Question: This is my script and the graph produced. I have made a gap between 7-29.8. But How can I display the y-axis values at 7 and 30? The axis only shows 1-6, instead of 0-7 , 30 as intended.
'''
gap.boxplot(Km, gap=list(top=c(7,30), bottom=c(NA,NA), axis(side=2, at=c(0,29.8), labels= F)),
ylim=c(0,30), axis.labels=T, ylab="Km (mM)", plot=T, axe=T,
col=c("red","blue","black"))
abline(h=seq(6.99,7.157,.001), col="white")
axis.break(2, 7.1,style="slash")
'''

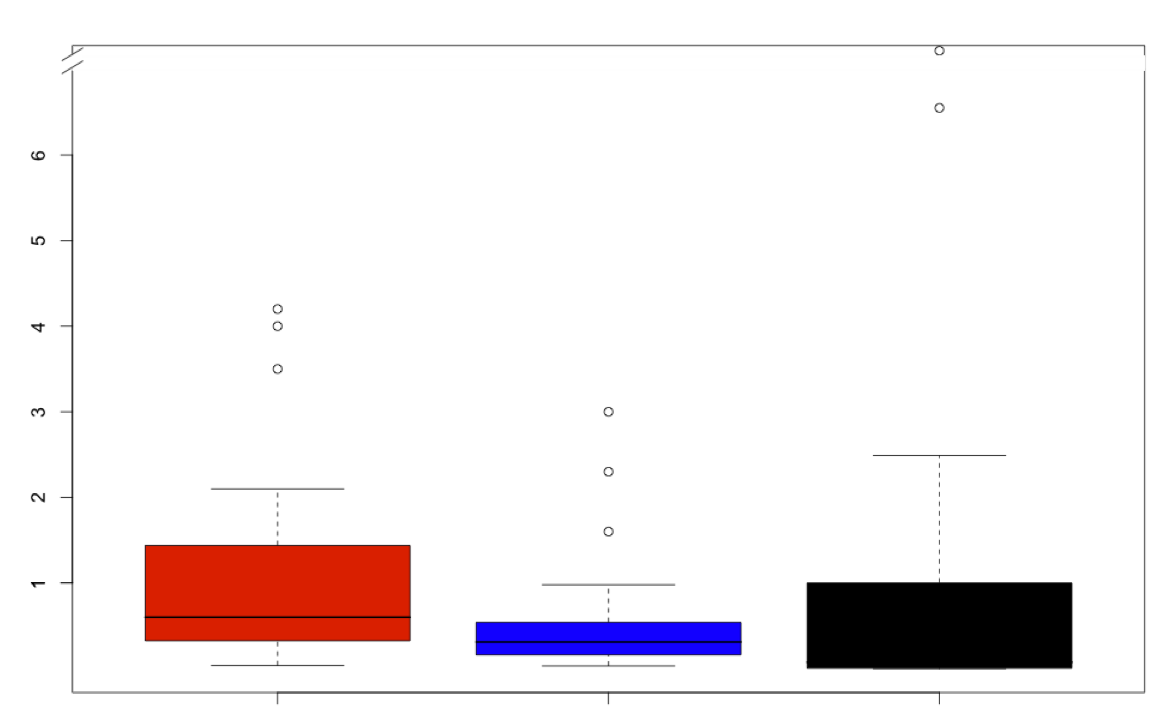
Answer: You can call the 'axis' function again to plot the marks at 'c(0:7,30)'
'''
axis(2,c(0:7,30)
'''
But because you have a gap between '7' and '30', anything beyond '7' will have to be shifted in the plot. In general, a mark at position 'y' will have to be moved downwards to 'y-gap.width', or 'y-(30-7)' in your case.
So you can do this to plot your marks:
'''
axis(2, labels=c(0:7,30), at=c(0:7,30-(30-7)))
'''